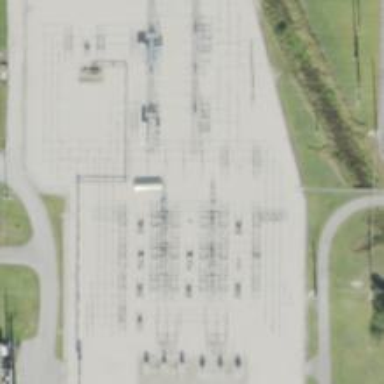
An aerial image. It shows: Switch for power supply.